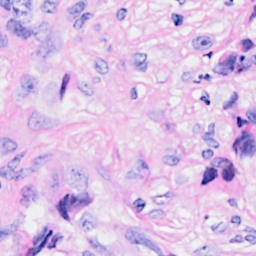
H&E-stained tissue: Breast